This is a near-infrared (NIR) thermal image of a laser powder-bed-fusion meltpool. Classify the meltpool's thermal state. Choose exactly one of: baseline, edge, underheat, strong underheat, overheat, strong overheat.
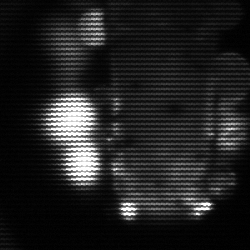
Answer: strong underheat